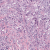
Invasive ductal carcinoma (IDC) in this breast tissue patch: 1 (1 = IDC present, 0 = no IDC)